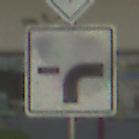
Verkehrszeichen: VerlaufVorfahrtsstrasse9
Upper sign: Vorfahrtsstrasse
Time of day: MorningAfternoon
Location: Outdoor (Suburban)
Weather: PartlyCloudy
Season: NotSpecified
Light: Natural